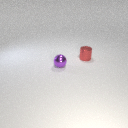
small red metal cylinder to the right of small purple metal sphere